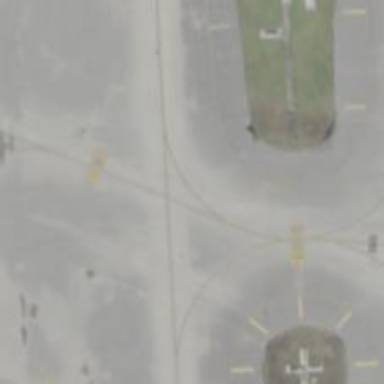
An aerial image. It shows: Image of taxiway at airport.